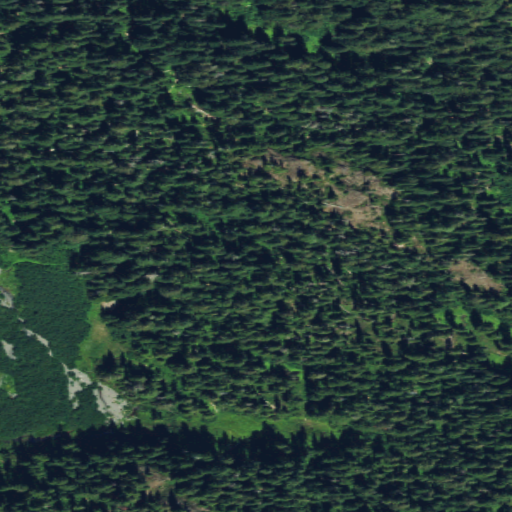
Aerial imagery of gap in Washington named Low Divide containing evergreen forest and shrub